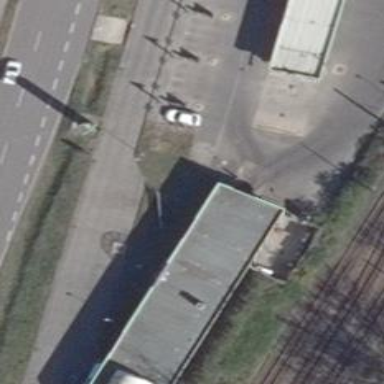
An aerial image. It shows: Building serving as car wash facility.